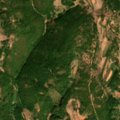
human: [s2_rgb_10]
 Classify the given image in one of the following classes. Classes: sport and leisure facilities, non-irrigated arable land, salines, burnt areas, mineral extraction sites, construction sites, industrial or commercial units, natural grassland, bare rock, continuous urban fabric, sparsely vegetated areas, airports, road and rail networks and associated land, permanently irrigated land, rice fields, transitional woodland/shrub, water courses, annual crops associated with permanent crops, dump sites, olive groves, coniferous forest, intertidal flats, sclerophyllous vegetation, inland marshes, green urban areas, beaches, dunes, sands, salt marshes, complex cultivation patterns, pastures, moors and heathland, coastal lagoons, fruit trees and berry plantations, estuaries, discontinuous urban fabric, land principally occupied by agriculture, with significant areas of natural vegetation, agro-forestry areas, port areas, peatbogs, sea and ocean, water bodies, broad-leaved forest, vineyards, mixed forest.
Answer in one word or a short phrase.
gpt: complex cultivation patterns, land principally occupied by agriculture, with significant areas of natural vegetation, broad-leaved forest, transitional woodland/shrub